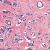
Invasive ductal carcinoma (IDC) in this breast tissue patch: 1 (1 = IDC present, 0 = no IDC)